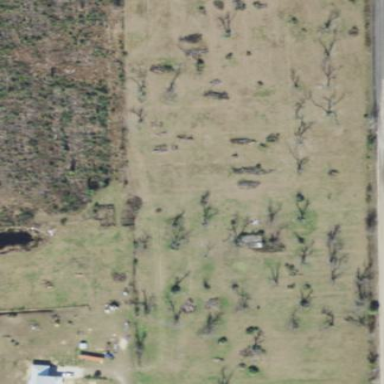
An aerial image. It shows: Orchard.